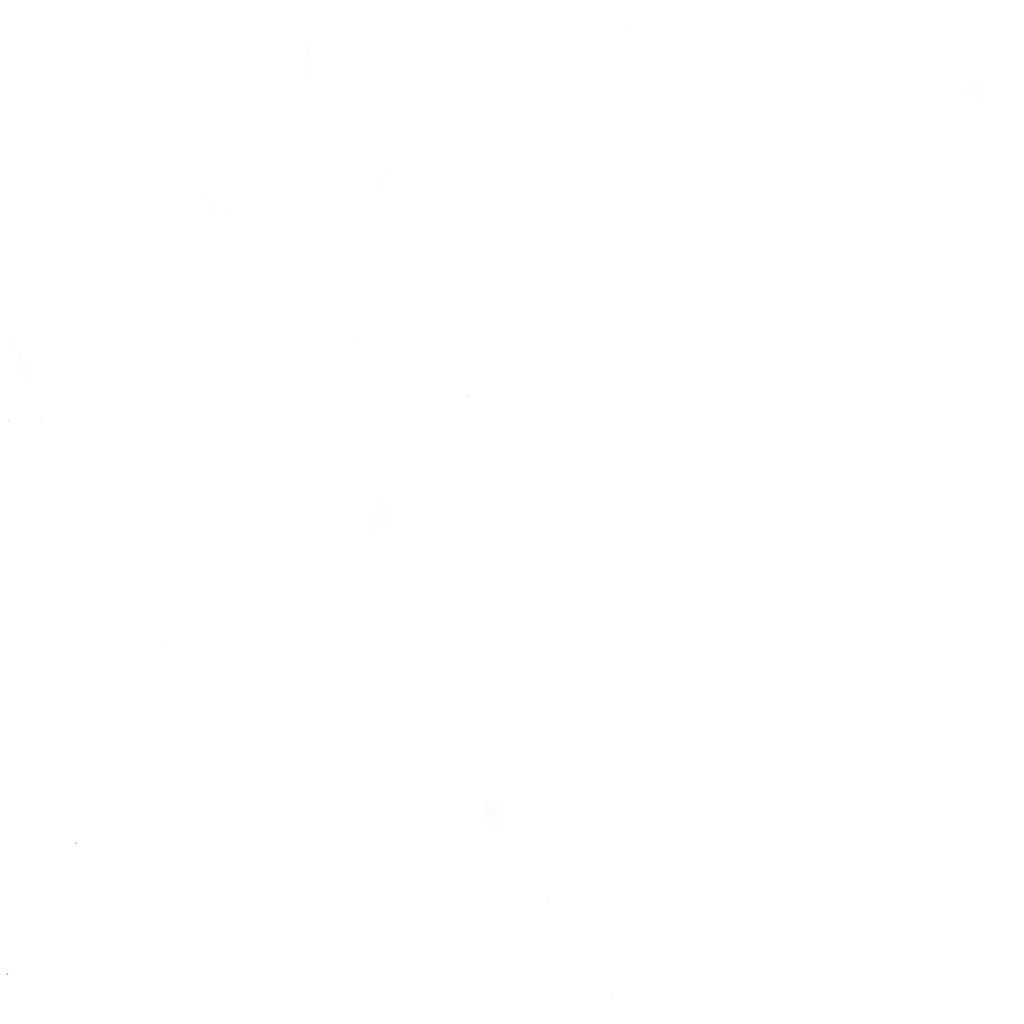
Texture map type: Metalness